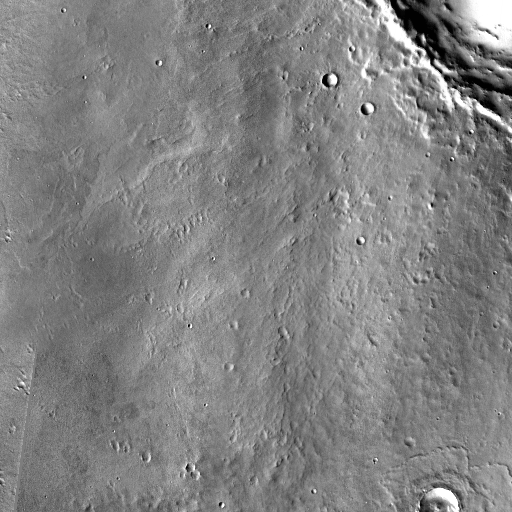
Crater classes present: Background, Other, Layered, Buried, Secondary